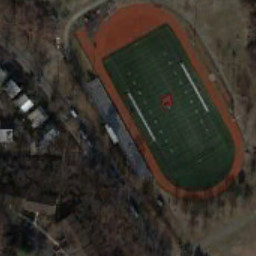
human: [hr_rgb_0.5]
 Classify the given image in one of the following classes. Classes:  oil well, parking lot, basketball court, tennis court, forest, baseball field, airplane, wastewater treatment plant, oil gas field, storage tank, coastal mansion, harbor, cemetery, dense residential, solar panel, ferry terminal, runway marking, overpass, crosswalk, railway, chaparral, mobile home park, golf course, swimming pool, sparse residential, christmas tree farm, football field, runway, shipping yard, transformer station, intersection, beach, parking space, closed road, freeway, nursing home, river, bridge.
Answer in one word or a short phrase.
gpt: football field